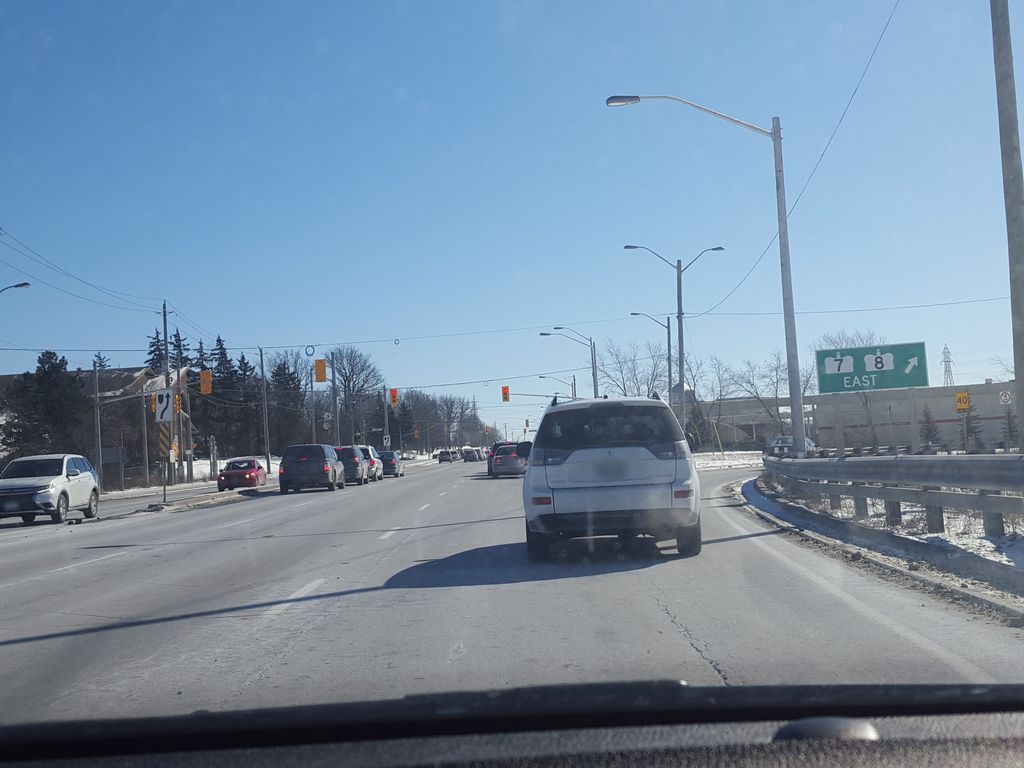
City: kitchener-waterloo